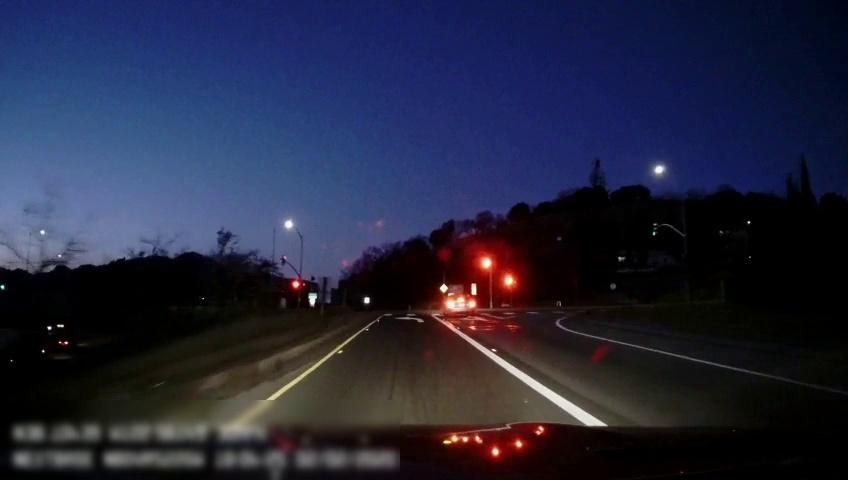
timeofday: Dusk/Dawn/Twilight
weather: Other
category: Drivable Space
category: Drivable Space
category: Vehicles | Car
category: Lanes | Alternate Lane
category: Lanes | Alternate Lane
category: Lanes | Alternate Lane
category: Lanes | Alternate Lane
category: Lanes | Alternate Lane
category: Traffic | Lights
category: Traffic | Lights
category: Traffic | Signs
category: Traffic | Lights
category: Traffic | Lights
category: Traffic | Signs
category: Traffic | Signs
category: Traffic | Signs